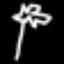
Label: palm tree